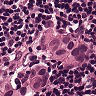
Metastatic tissue present: yes